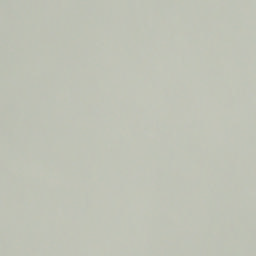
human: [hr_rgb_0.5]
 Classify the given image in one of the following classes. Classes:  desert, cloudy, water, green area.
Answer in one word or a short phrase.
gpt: cloudy